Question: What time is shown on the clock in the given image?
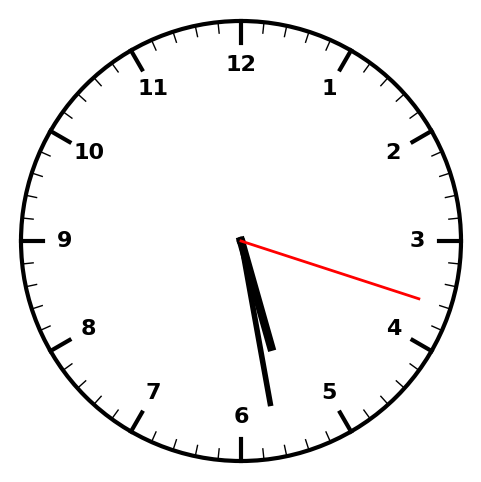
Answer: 05:28:18